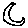
Label: moon